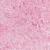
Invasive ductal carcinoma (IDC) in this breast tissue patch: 0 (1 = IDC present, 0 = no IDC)